Field crop: maize
Growth stage: 2
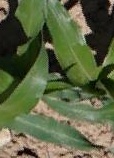
Species: maize